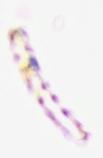
Label: Cerataulina_Guinardia_Dactyliosen